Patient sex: M
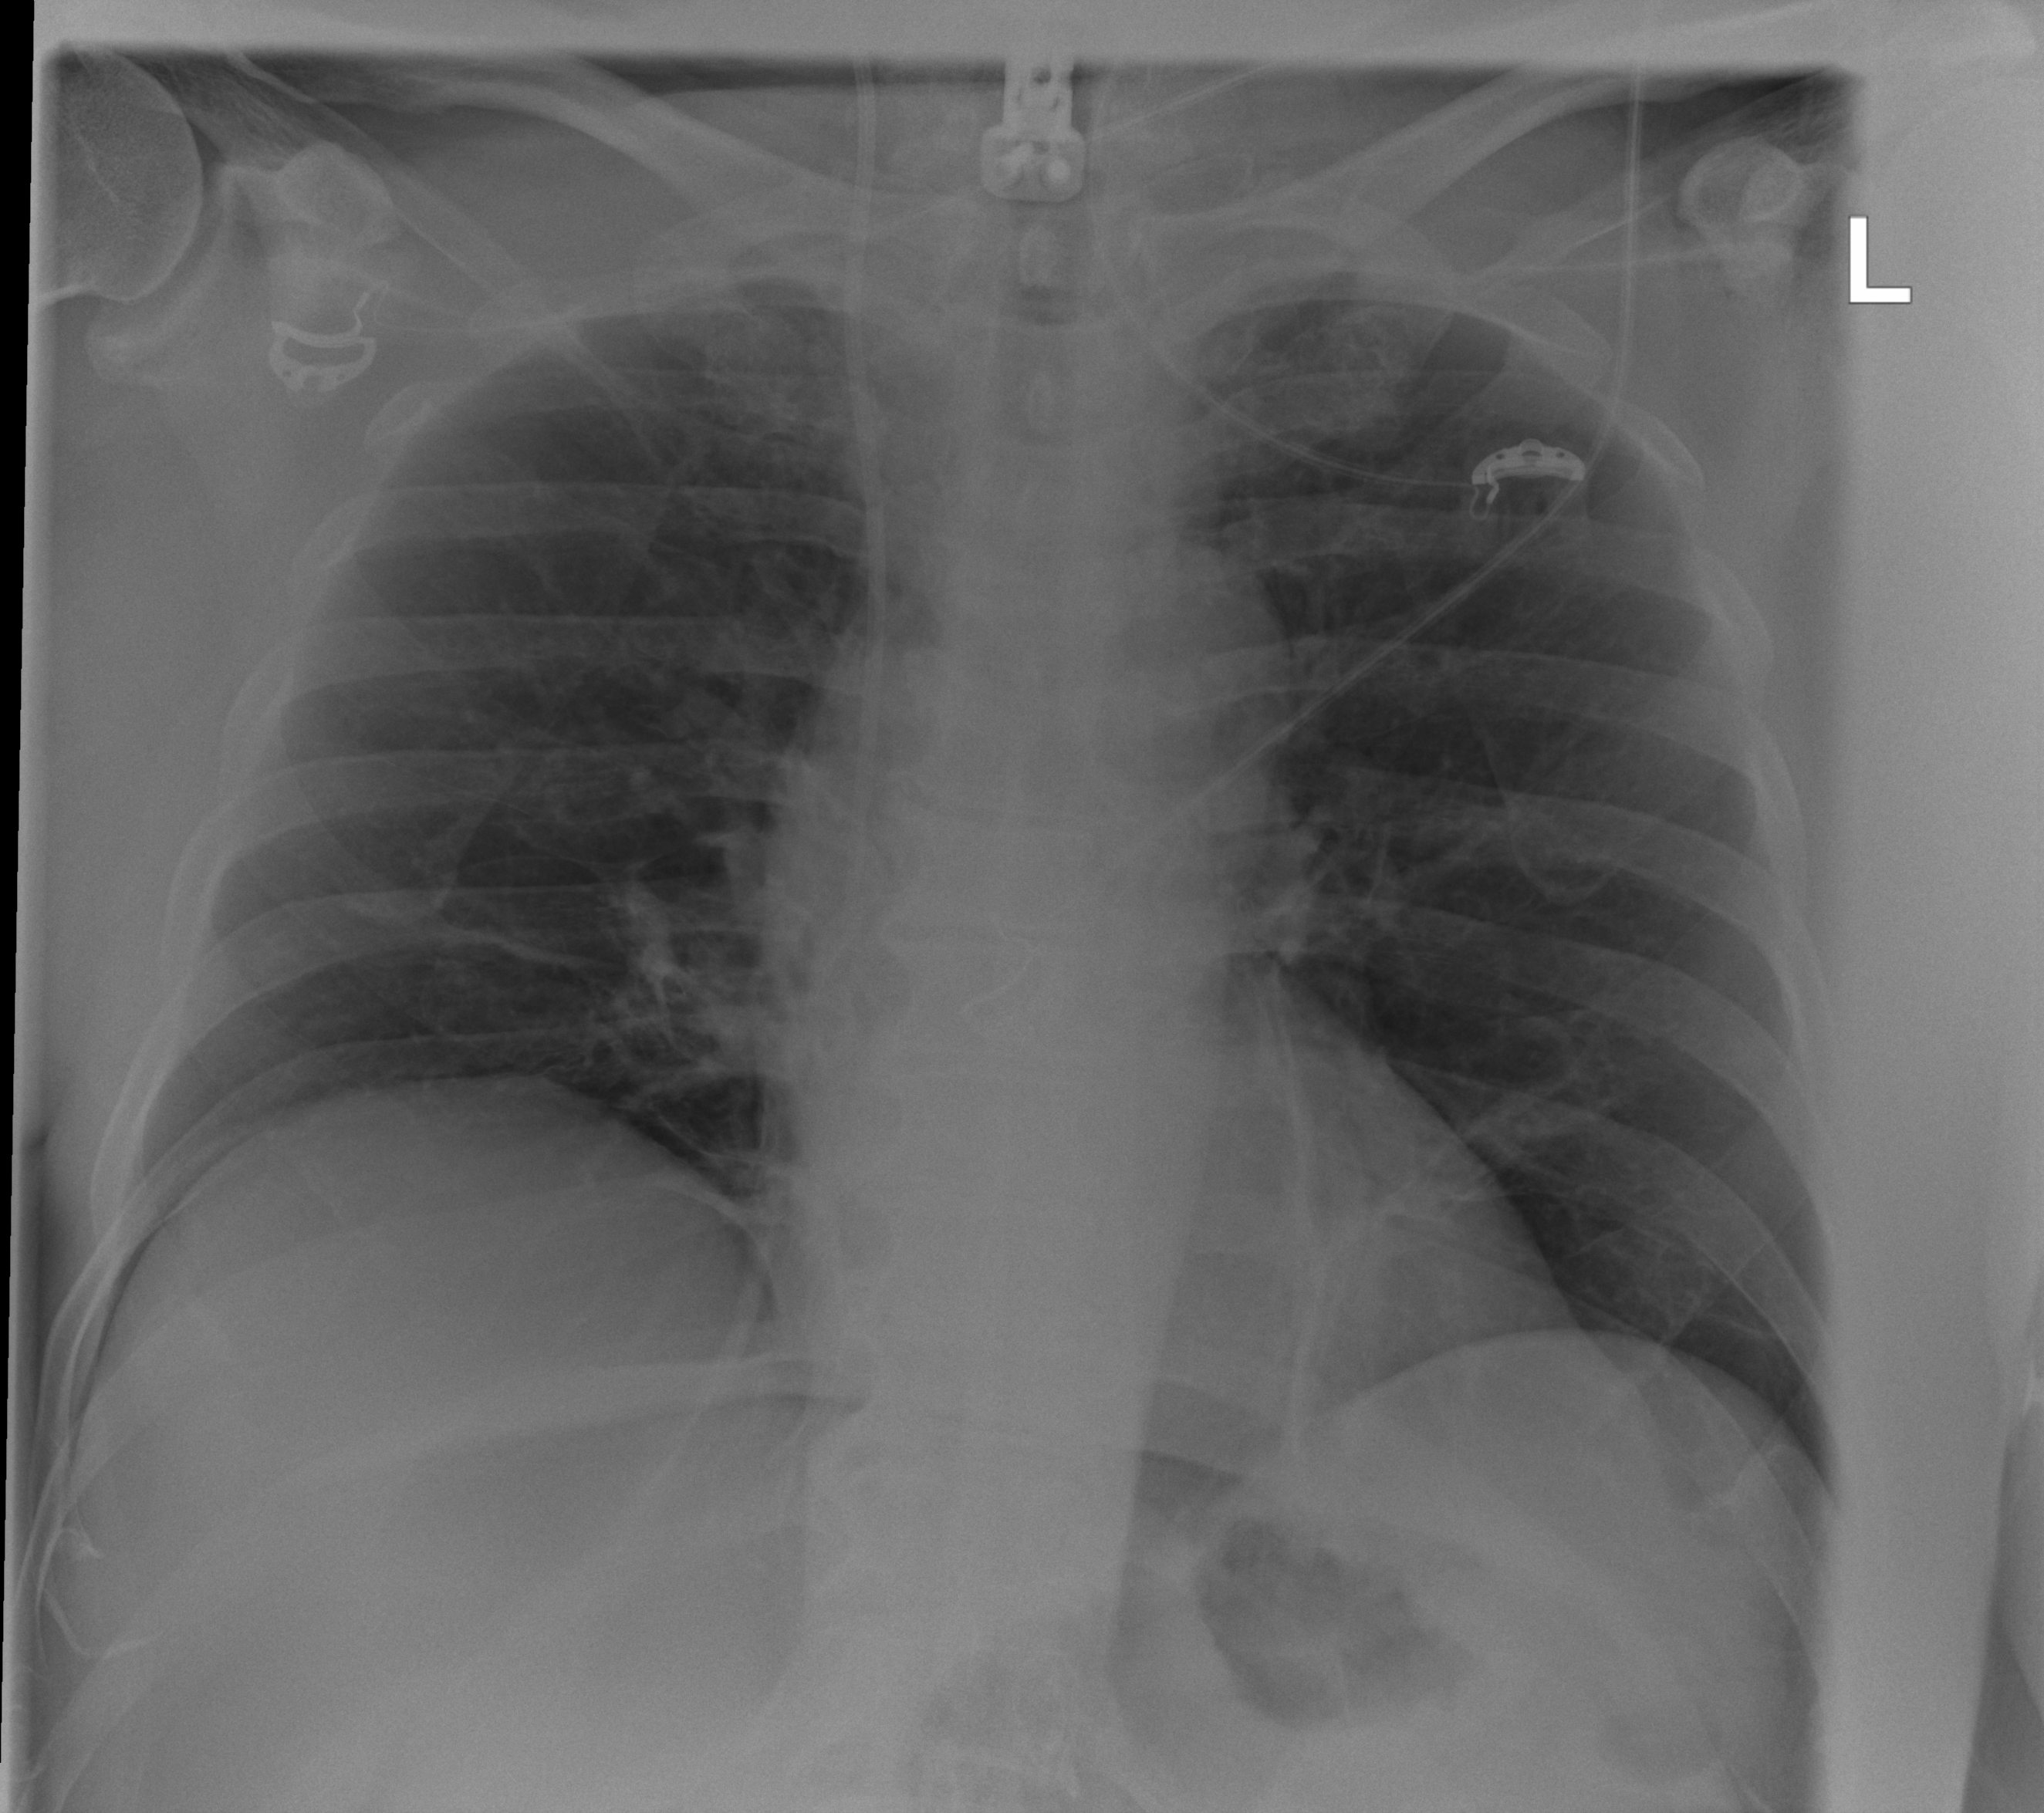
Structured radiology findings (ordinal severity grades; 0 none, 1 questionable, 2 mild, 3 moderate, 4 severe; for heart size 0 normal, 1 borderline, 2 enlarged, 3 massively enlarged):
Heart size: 0
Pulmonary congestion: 0
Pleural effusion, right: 0
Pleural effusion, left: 0
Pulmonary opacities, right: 0
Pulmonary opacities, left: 0
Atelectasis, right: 2
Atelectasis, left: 2